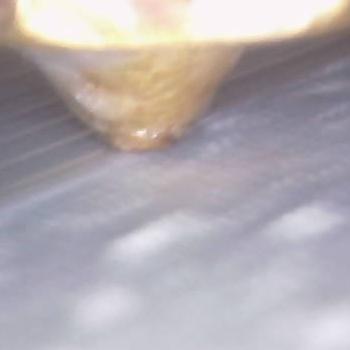
Flow rate: 35%